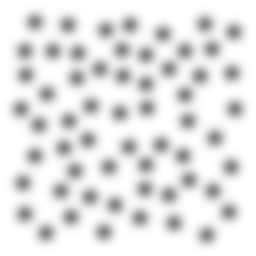
Squares: 0
Triangles: 0
Stars: 59
Total shapes: 59